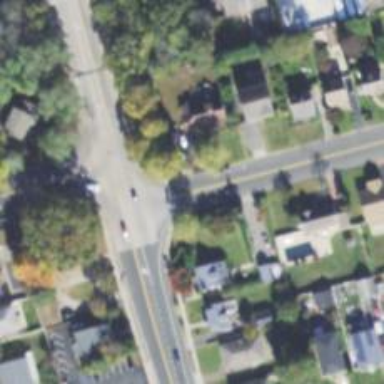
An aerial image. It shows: Secondary road intersecting in cloverleaf junction.